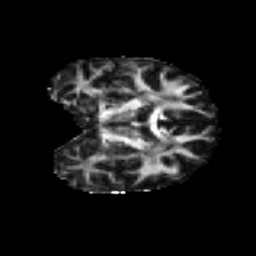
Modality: FA
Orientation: coronal
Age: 48
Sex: female
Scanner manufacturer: ge
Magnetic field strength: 3 T
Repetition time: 7.8 s
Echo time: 0.0607 s